Question: I got a form with file upload fields along with others text field etc., I was thinking to allow user to select their upload files (maximum 3 files), can I achieve it with just share one file input box and display the selected file name under it before submit? can jquery do this? I had found lots of existing jquery library that has such function, but all will uploaded the files in real time before I validate others field and click submit to request ajax process.

Please advise.
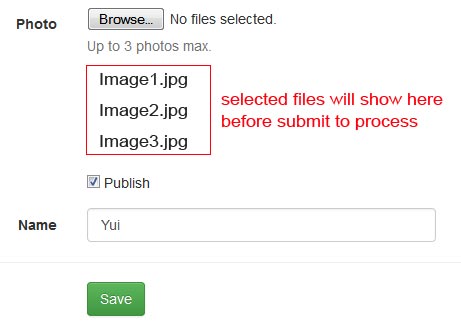
Answer: I did something like what you maybe need. When you click on the 'select files' and choose some files, it will show you a list of them. I used a jQuery. Here is the code:
'''
<input type="file" id="test" multiple>
<div id="text"></div>
<script type="text/javascript">
$('#test').bind('change', function() {
var files = this.files;
var i = 0;
for(; i < files.length; i++) {
var filename = files[i].name + "<br />";
$("#text").append(filename);
}
});
</script>
'''